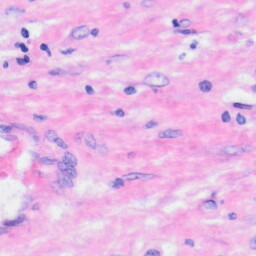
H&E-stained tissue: Liver